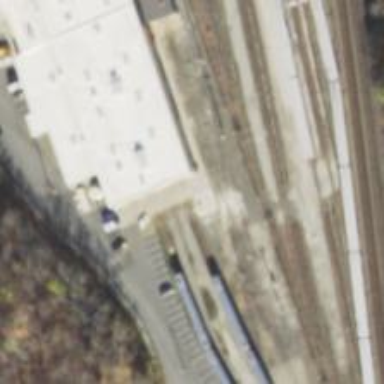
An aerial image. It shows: Electrified railway yard with rail tracks.